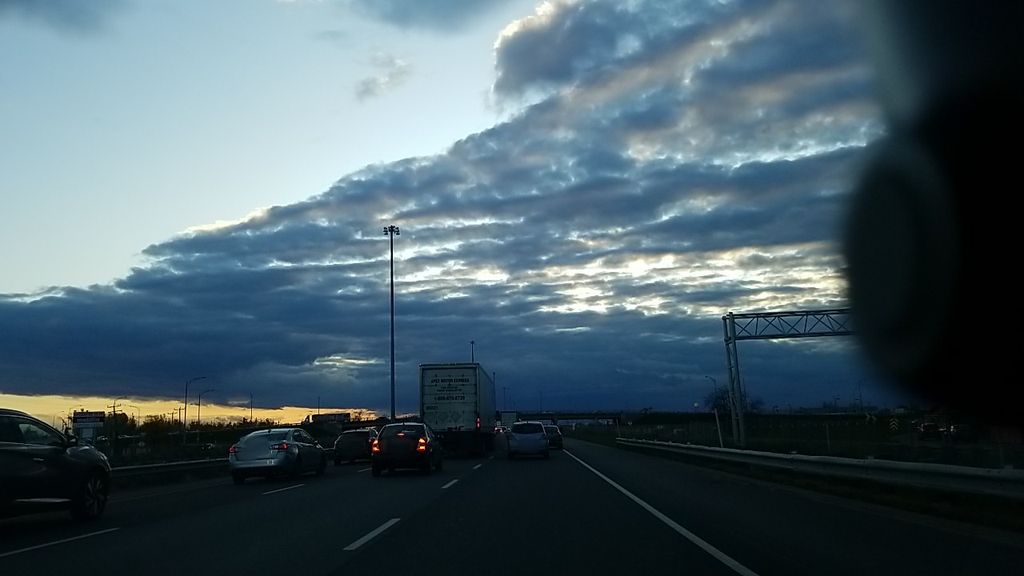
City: montreal